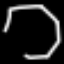
Label: octagon